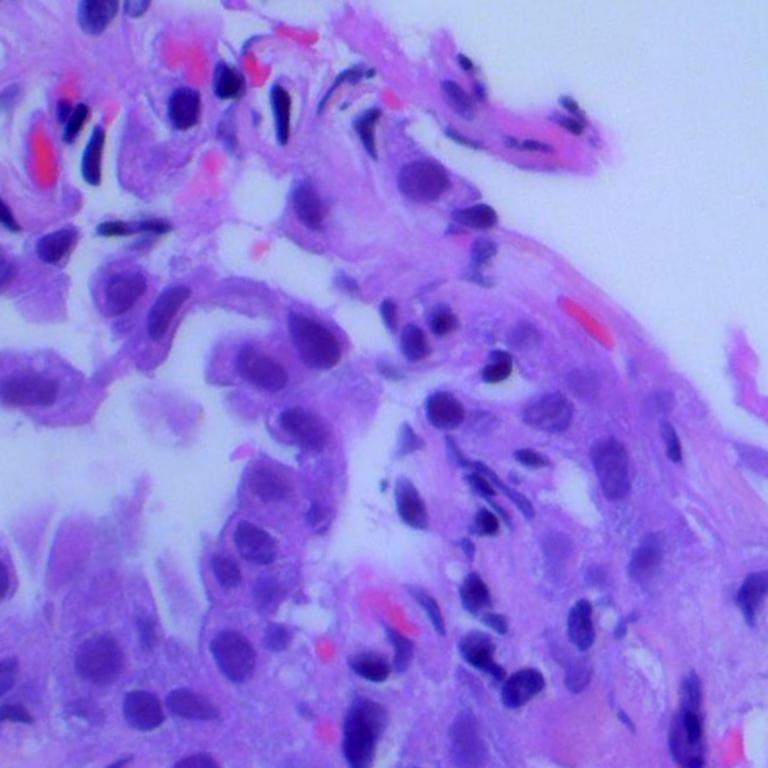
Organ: lung
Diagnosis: adenocarcinomas